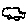
Label: car